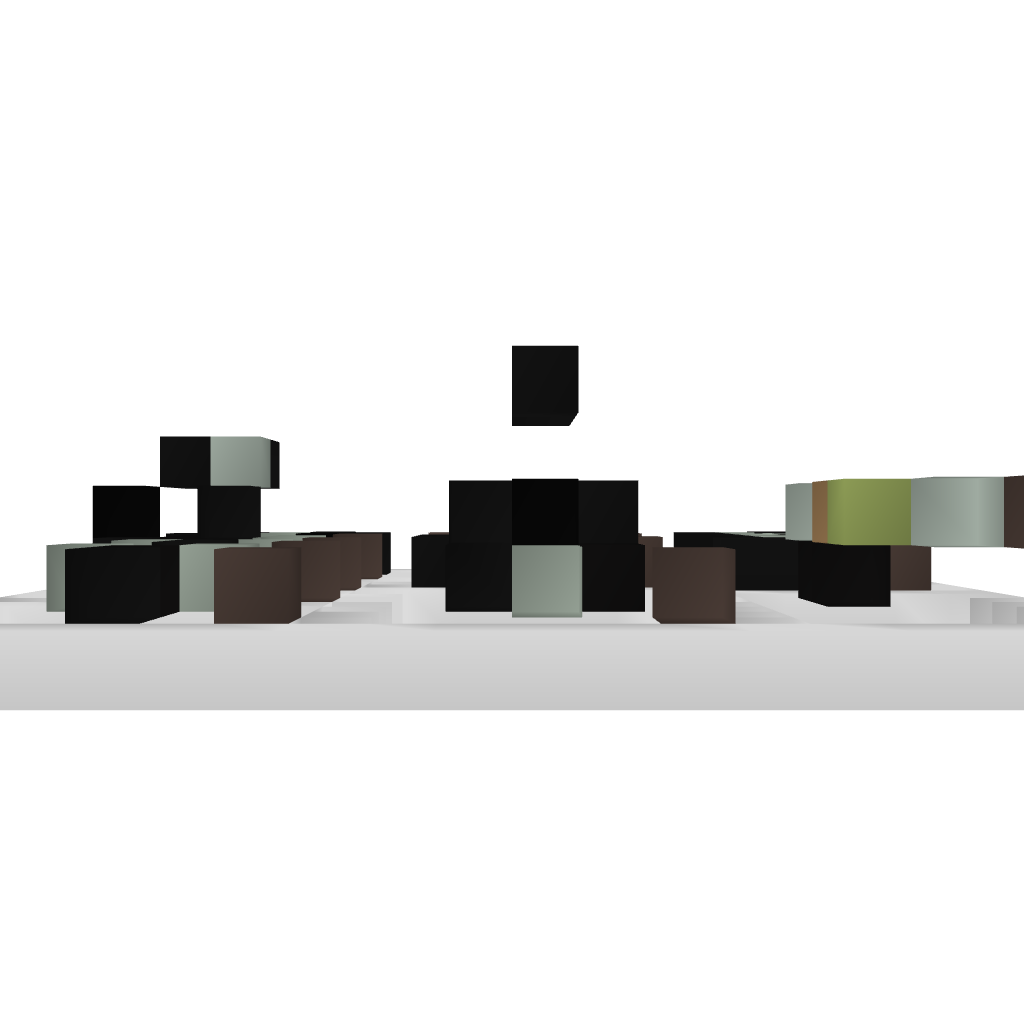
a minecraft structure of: components